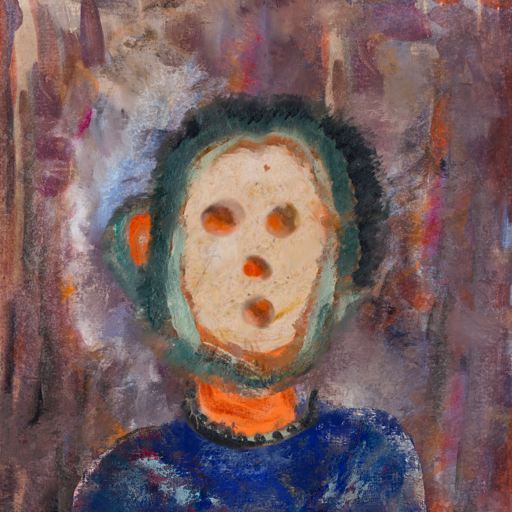
Background: Hypocrite, Head And Neck Front: Rupkatha, Face Front: Rupkatha, Bust: Irani, Hair Front: Boggyland, Head Accessory: Blank, Second Necklace: Blank, Necklace: Childish, Baby: Blank